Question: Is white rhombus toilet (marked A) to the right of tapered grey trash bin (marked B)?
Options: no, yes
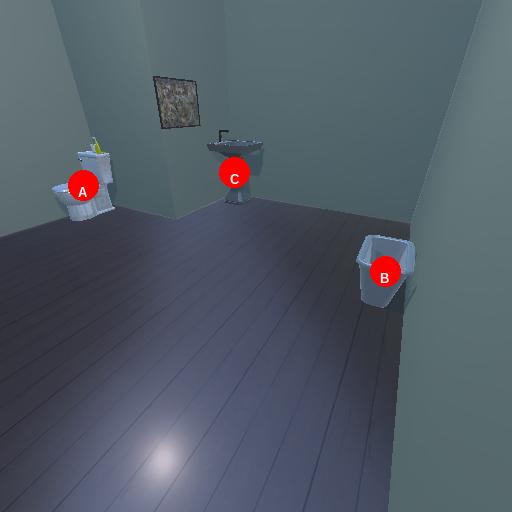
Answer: no